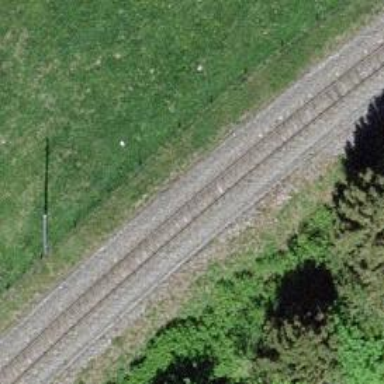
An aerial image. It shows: Narrow-gauge railway with electrified contact line.